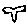
Label: bird